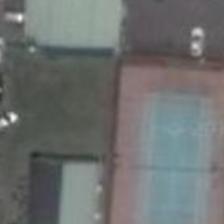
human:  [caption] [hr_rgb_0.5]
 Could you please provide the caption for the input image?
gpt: the court is located beside the buildings and a parking lot .

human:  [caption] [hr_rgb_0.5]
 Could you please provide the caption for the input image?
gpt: a rectangular small playground and a parking lot beside .

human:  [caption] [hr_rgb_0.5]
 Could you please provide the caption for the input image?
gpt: a tennis field is next to several cars .

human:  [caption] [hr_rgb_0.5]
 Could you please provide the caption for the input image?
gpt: a tennis court is near to two buildings and several cars .

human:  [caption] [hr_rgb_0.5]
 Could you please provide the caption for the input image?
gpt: a tennis court is next to several cars .